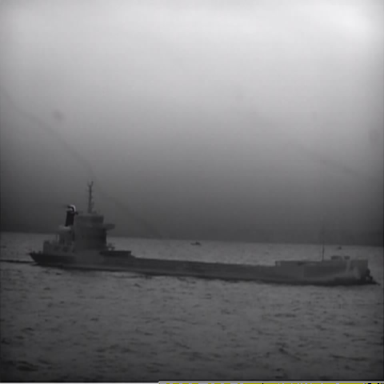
There is a liner in the infrared image.